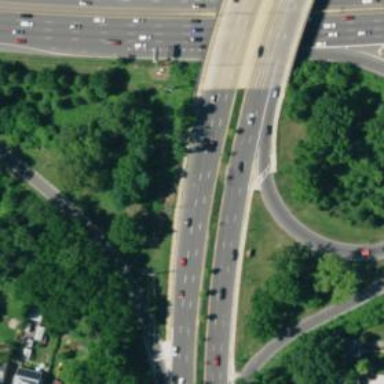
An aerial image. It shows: Trunk highway.